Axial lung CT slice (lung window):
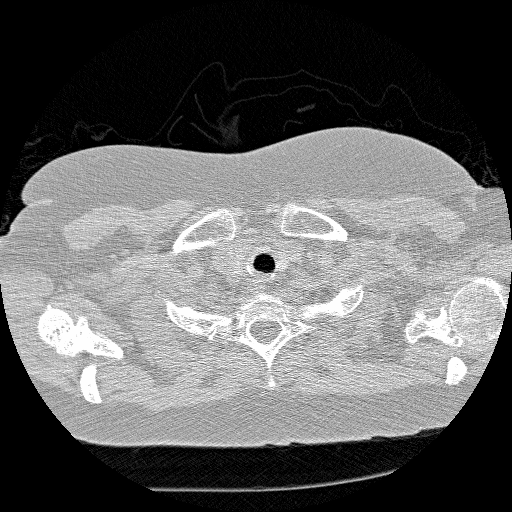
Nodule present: no